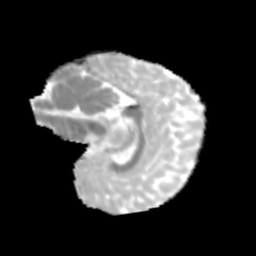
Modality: MD
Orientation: sagittal
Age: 13
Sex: female
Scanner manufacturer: siemens
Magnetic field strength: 3 T
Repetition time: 3.8 s
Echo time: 0.07 s